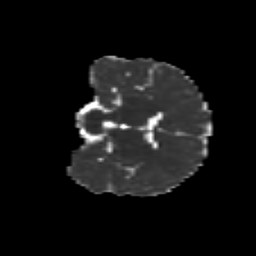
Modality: MD
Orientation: coronal
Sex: male
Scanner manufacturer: siemens
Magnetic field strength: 3 T
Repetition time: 5 s
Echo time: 0.071 s